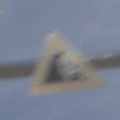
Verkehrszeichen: SteinschlagLinks
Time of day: MorningAfternoon
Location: Outdoor (Suburban)
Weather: PartlyCloudy
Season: NotSpecified
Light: Natural